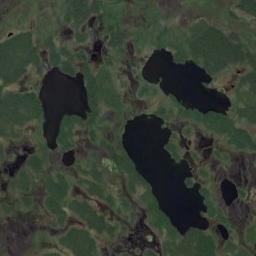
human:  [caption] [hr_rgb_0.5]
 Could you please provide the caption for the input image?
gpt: The lake blends with the green space .

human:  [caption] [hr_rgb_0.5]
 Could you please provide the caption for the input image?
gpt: There are many lakes of different sizes .

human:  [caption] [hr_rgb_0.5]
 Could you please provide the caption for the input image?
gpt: Some lakes of different sizes lies in a mountainous area covered with vegetation and the water is dark blue .

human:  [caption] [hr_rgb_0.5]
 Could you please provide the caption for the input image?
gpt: There are some lakes with green meadows around .

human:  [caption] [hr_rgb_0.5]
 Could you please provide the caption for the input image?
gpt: On the ground with green vegetation, There is a group of irregularly shaped turquoise lakes .